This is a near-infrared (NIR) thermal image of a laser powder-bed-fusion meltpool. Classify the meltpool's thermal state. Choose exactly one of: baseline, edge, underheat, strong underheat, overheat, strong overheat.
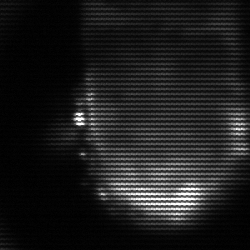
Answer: baseline